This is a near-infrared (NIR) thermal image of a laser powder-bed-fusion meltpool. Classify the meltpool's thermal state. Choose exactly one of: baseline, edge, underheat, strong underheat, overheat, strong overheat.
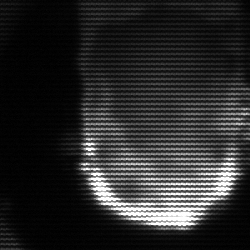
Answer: baseline